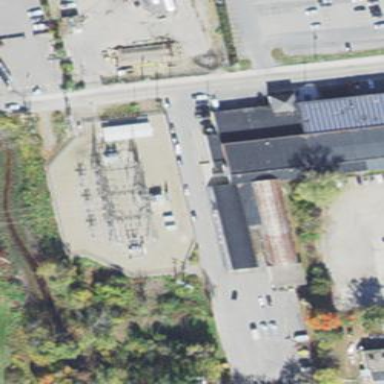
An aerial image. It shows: Outdoor distribution level power substation.